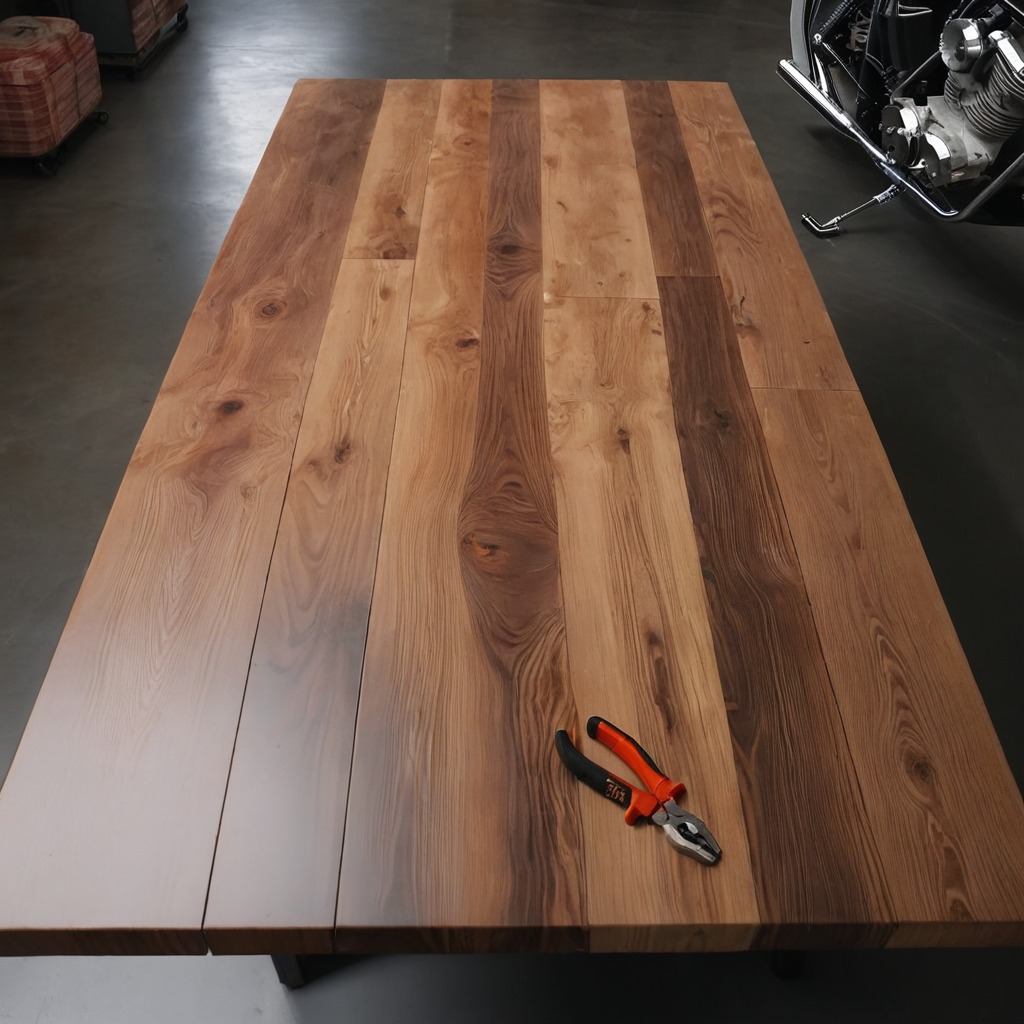
A plier is lying on the oil-spilled wooden table in a vintage motorcycle garage.